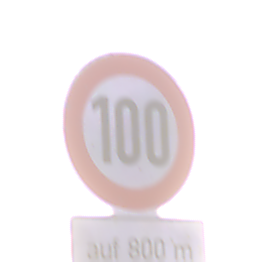
Verkehrszeichen: Geschwindigkeit100
Zusatzzeichen unten: LaengeEinerStrecke5
Umgebung: Outdoor, RoadRail
Tageszeit: Dawn
Wetter: Clear
Licht: Natural
Jahreszeit: NotSpecified
Kontrast: LowContrast